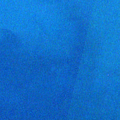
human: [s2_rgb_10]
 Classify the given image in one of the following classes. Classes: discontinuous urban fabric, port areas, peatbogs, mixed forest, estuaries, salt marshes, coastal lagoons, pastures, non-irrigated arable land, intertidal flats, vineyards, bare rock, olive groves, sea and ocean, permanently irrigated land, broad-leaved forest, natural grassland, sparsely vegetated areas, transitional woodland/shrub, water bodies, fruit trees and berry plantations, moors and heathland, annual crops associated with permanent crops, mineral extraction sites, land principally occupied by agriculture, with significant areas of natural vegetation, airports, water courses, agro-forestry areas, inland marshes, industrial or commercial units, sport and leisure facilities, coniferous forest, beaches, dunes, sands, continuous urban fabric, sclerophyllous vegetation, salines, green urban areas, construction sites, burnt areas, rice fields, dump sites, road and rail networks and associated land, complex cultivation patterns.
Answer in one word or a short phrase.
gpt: sea and ocean